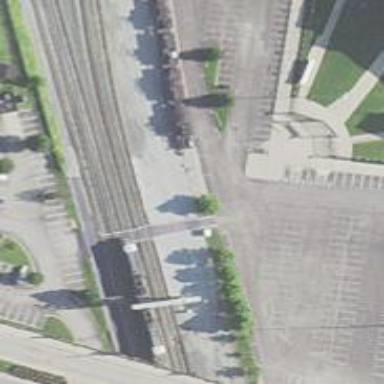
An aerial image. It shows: Railway level crossing.